Question: I wanted to write a LINQ query based on the SQL below.
Basically this strategy seems really confusing - why start from MerchantGroupMerchant and do 2 'from' statements?
Is there a simpler way to write this LINQ query?
'''
var listOfCampaignsMerchantIsInvolvedIn =
(from merchantgroupactivity in uow.MerchantGroupActivities
from merchantgroupmerchant in uow.MerchantGroupMerchants
where merchantgroupmerchant.MerchantU.Id == merchantUIDGuid
select new
{
merchantgroupactivity.ActivityU.CampaignU.Id
}).Distinct();
'''
Here is the table structure:

and the SQL:
'''
SELECT DISTINCT Campaign.ID
FROM Campaign
INNER JOIN Activity
ON ( Campaign.CampaignUID = Activity.CampaignUID )
INNER JOIN MerchantGroupActivity
ON ( Activity.ActivityUID = MerchantGroupActivity.ActivityUID )
INNER JOIN MerchantGroup
ON ( MerchantGroup.MerchantGroupUID = MerchantGroupActivity.MerchantGroupUID )
INNER JOIN MerchantGroupMerchant
ON ( MerchantGroupMerchant.MerchantGroupUID = MerchantGroup.MerchantGroupUID )
INNER JOIN Merchant
ON ( Merchant.MerchantUID = MerchantGroupMerchant.MerchantUID )
WHERE Merchant.ID = 'M1'
'''
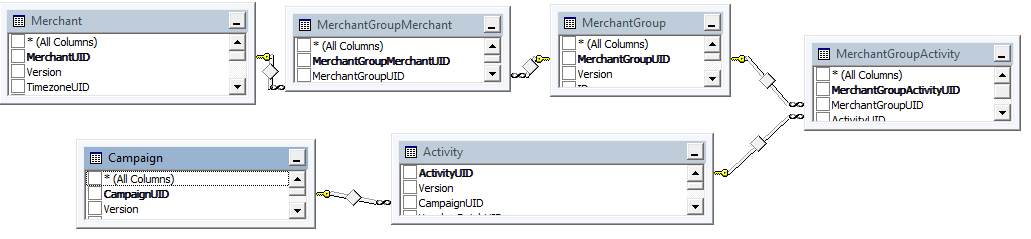
Answer: No, not really, even if you use views to partially or completely reduce query size your execution plan will still look the same in the end (and execute just as fast/slow). If you have to traverse 5 joins then you have to traverse 5 joins, the only cure is "shorting" the model by introducing links between say merchant and activity or merchant and campaign. You can accomplish this by either introducing the M2M table between them (at the cost of manual maintenance), but I would not recommend it unless retrieval is really an issue. If this query is too slow you should check for existence of indexes on all join FK fields.